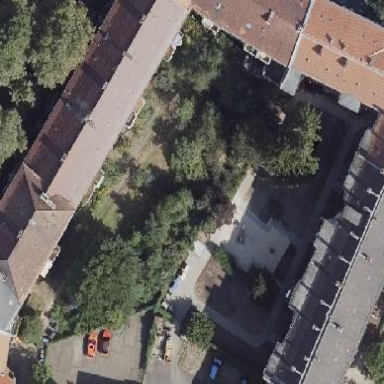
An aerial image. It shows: Residential garden.